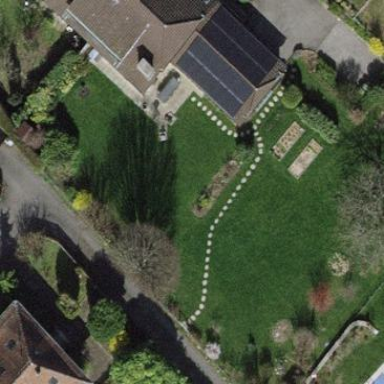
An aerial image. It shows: Garden enclosed by fence.